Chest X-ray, AP view. Patient: 58 years old, sex M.
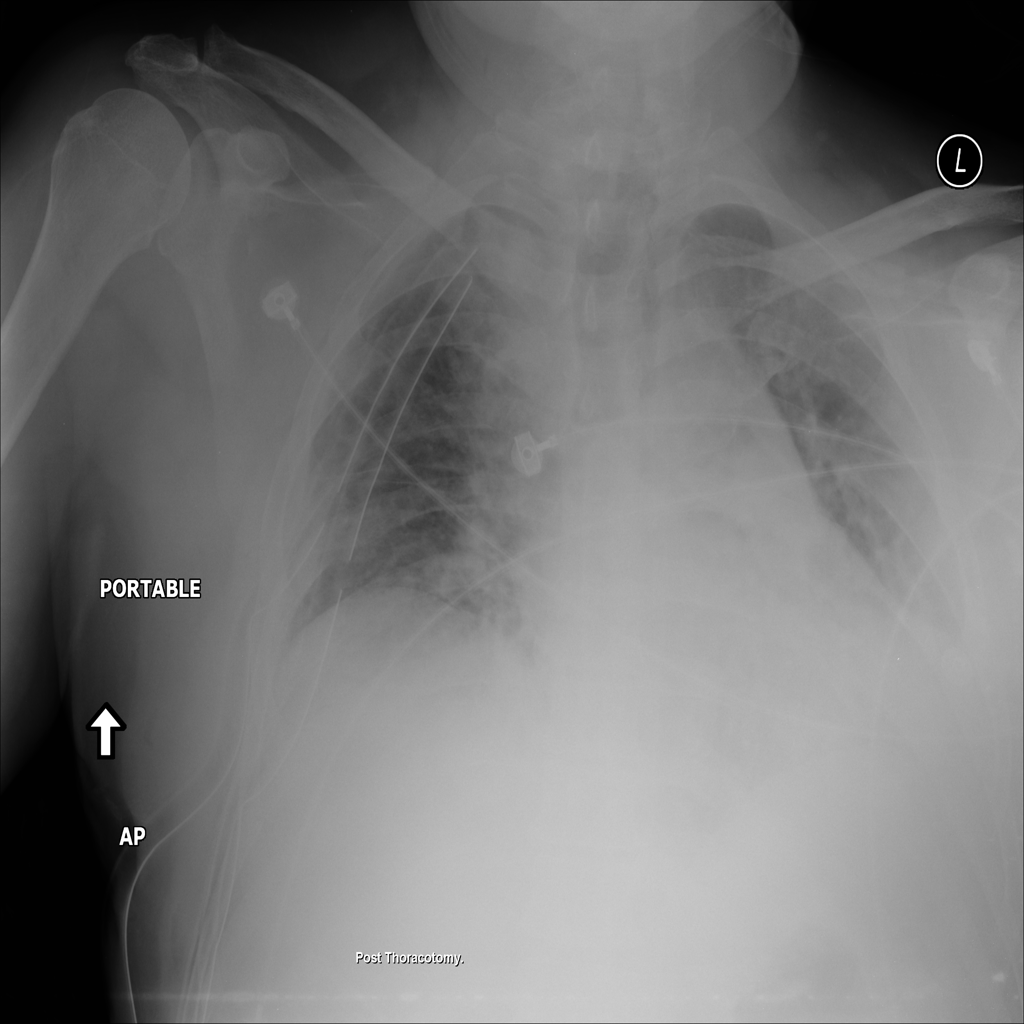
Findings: Effusion